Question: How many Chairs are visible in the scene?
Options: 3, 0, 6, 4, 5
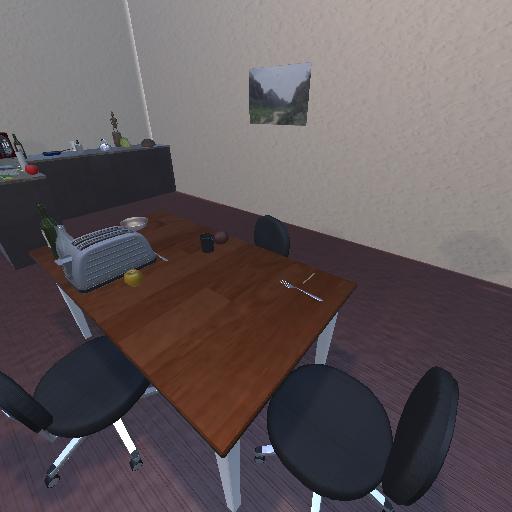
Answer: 3